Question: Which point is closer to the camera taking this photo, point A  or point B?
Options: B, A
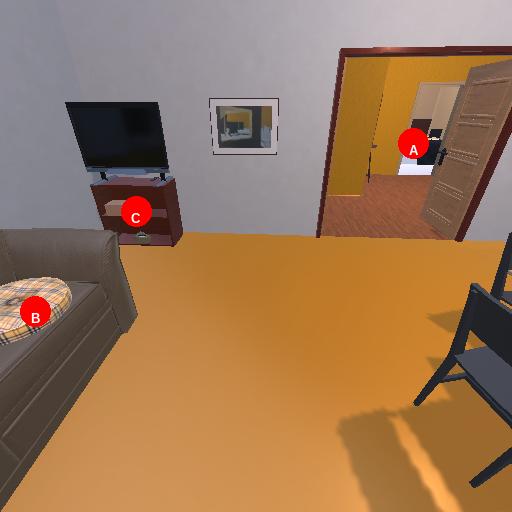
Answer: B